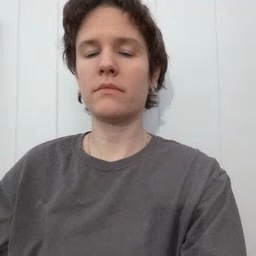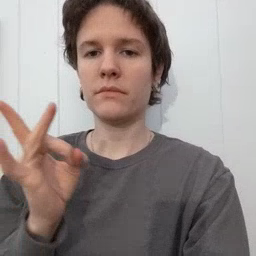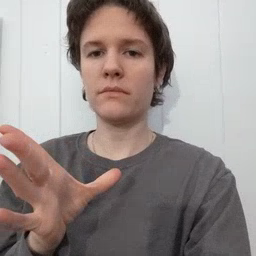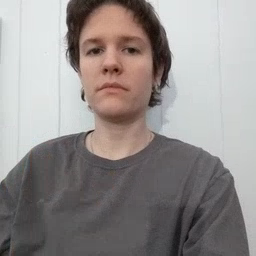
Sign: hate